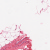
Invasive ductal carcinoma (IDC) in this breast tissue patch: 0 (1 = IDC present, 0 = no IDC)